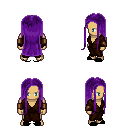
a pixel art fantasy rpg character, male body template, human, tanned skin, brown robe, red pants, purple extra-long hairstyle, leather bracers, black slippers, four views (front, back, left, right), 2x2 character sprite sheet, small pixel art, hard edges, no anti-aliasing